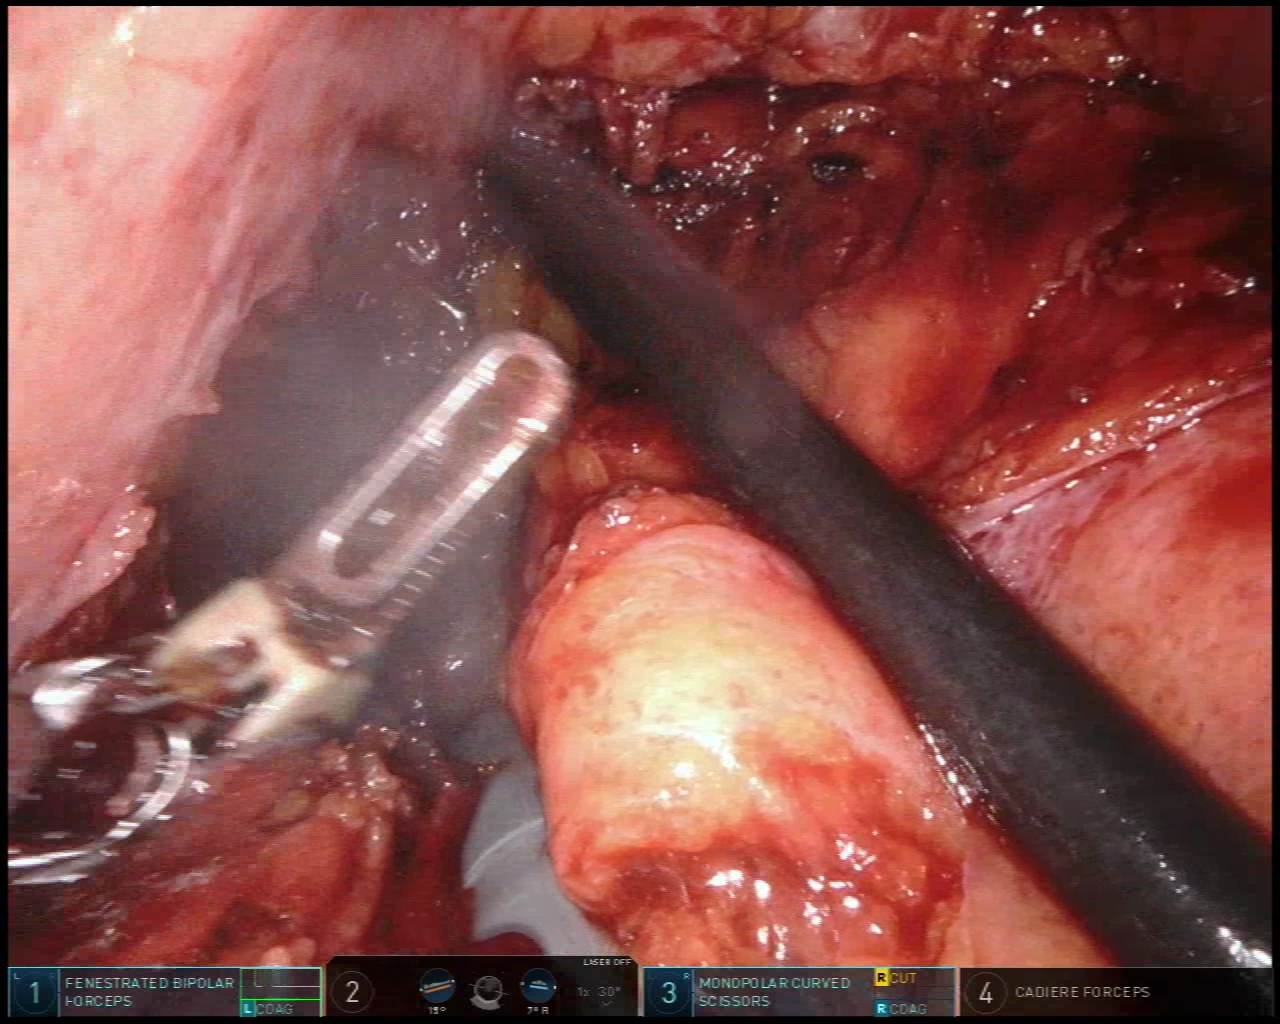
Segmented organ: vesicular_glands
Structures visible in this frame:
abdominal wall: no
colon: no
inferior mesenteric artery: no
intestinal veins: no
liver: no
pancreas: no
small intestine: no
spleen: no
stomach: no
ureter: no
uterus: no
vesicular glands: yes